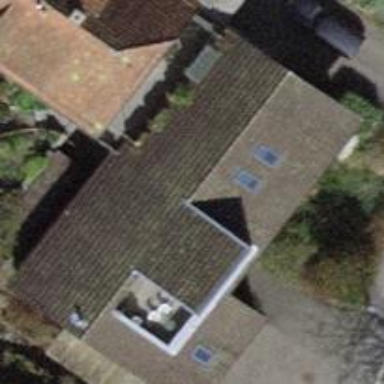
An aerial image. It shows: Building with tiled roof.